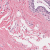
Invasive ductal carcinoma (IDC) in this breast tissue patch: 0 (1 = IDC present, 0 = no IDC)